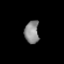
Tissue: lung
Cell type: Epithelial cells
Senescence score: 0.2391
Nuclear area (px): 324
Mean DAPI intensity: 136.608